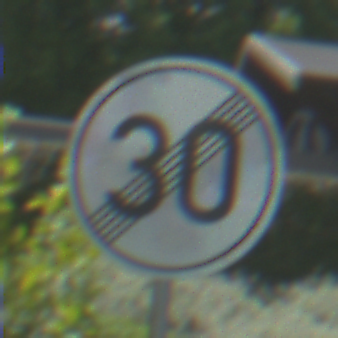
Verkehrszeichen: EndeGeschwindigkeit30
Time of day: Midday
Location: Outdoor (Nature)
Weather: PartlyCloudy
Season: NotSpecified
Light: Natural